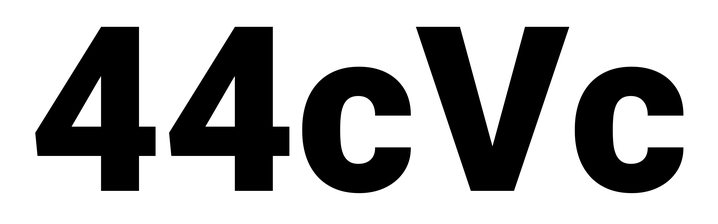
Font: Roboto_Black